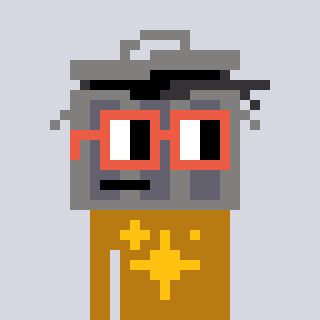
a pixel art character with square orange glasses, a trashcan-shaped head and a gold-colored body on a cool background